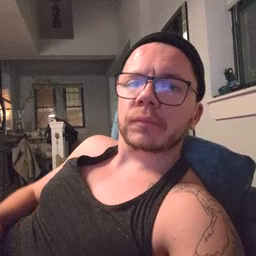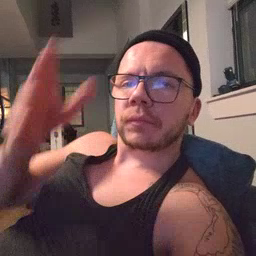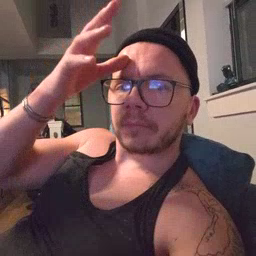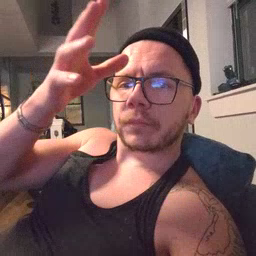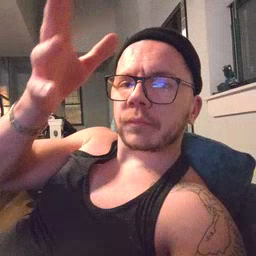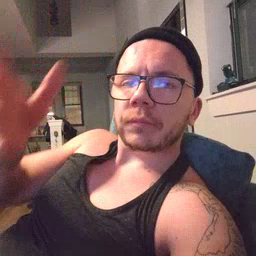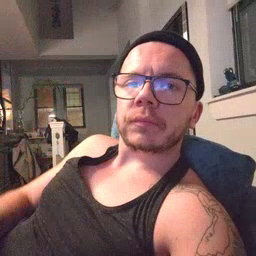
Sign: grandpa